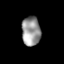
Tissue: lung
Cell type: Epithelial cells
Senescence score: 0.1769
Nuclear area (px): 533
Mean DAPI intensity: 151.732